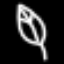
Label: leaf